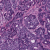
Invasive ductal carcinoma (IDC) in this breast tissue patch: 1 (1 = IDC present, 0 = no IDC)